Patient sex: F
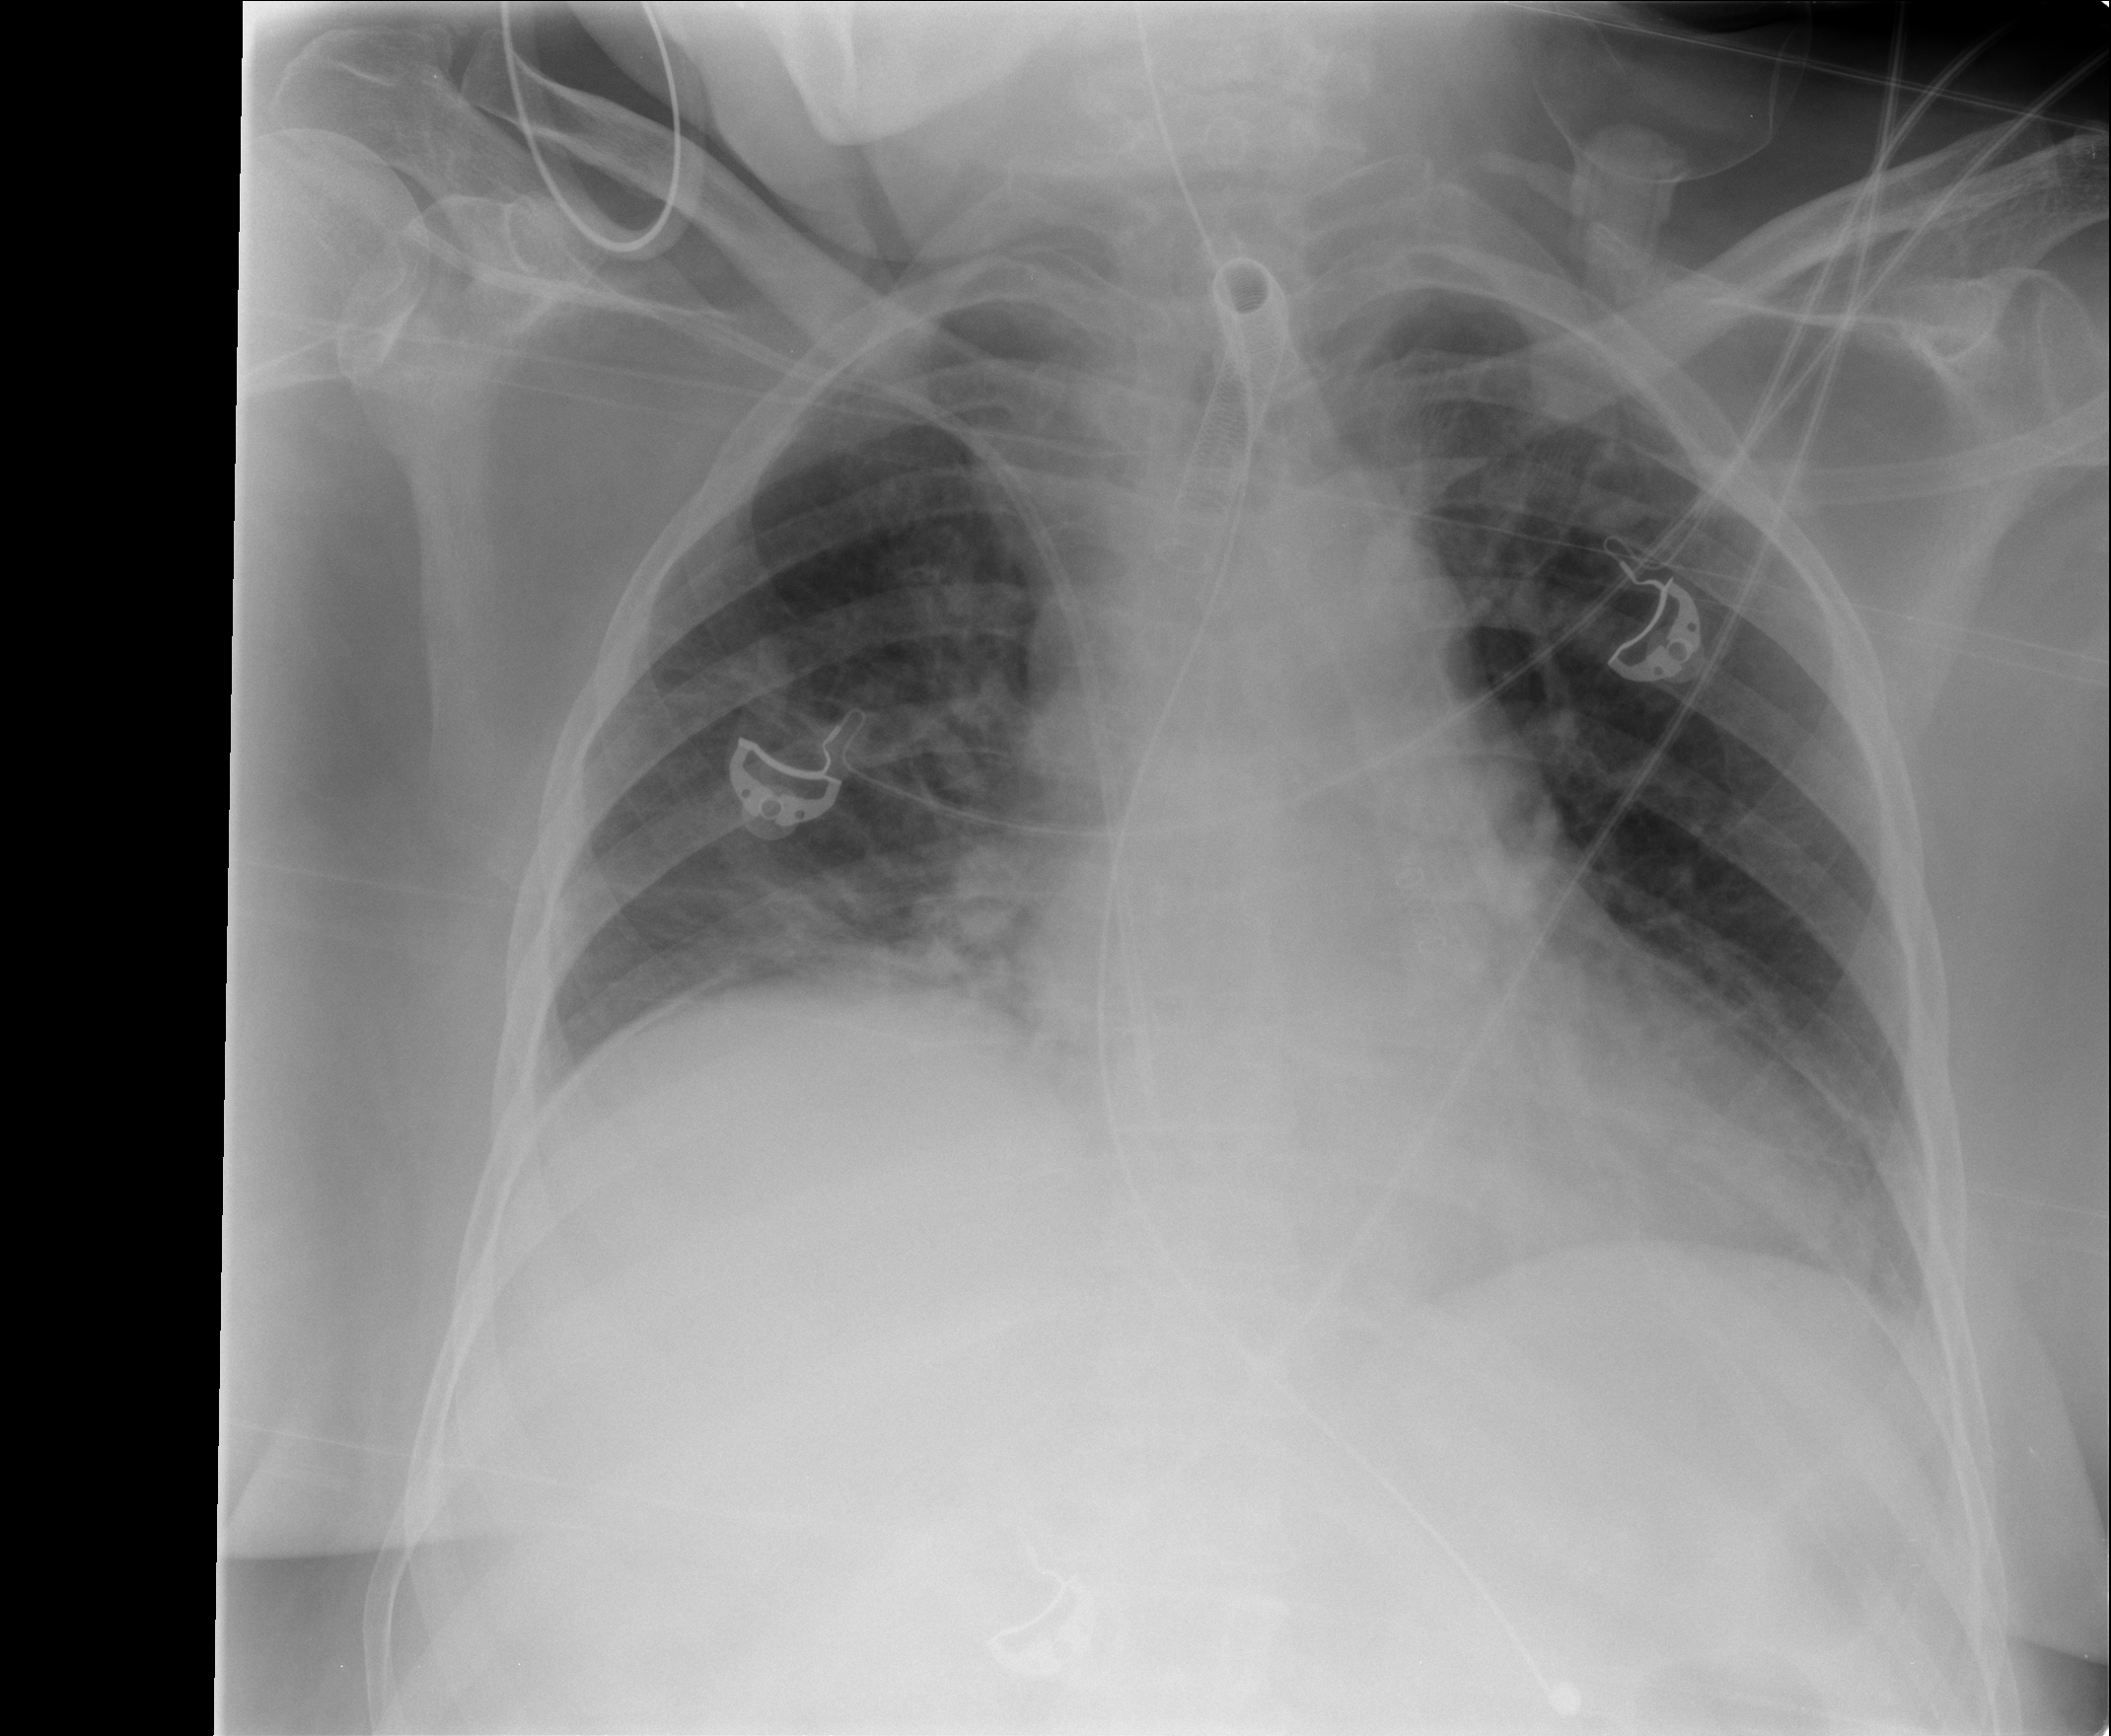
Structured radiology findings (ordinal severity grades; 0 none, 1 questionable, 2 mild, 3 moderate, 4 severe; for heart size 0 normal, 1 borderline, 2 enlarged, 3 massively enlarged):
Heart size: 0
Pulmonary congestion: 0
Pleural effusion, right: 2
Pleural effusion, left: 0
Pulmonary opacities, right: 3
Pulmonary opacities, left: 1
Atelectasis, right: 2
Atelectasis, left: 0